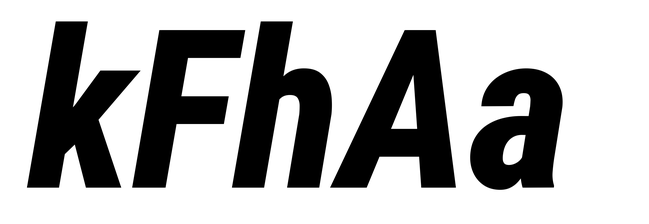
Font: Roboto-Italic_Condensed_ExtraBold_Italic